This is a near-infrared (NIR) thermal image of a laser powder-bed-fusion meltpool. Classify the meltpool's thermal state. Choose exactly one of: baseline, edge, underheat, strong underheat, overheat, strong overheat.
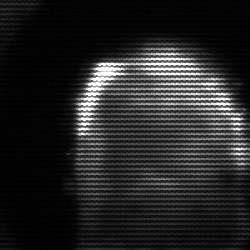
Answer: baseline